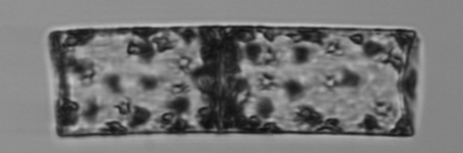
Label: Guinardia_flaccida